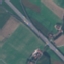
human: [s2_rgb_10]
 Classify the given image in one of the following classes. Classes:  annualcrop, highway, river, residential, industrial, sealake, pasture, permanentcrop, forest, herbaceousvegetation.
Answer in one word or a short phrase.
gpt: Highway